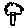
Label: tree